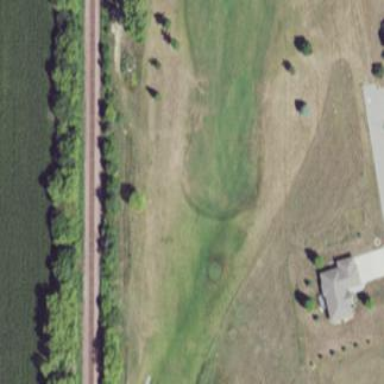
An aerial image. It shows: Rough area on grassy golf course.